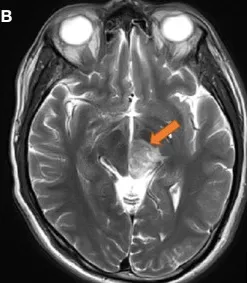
MRI of the head on 2019-08-14. (B) T2 transverse section: the lesions showed moderate and slightly high signal.
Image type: radiology (mri)